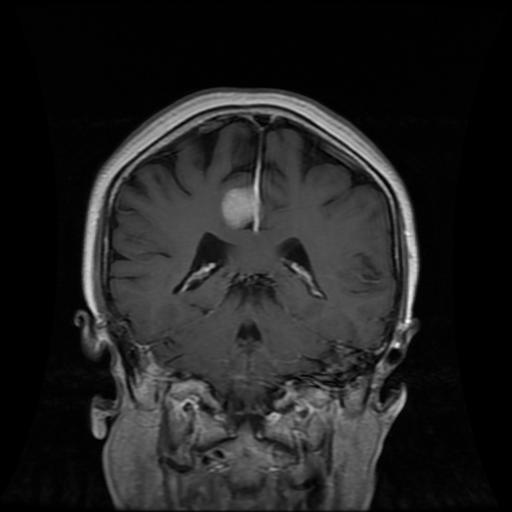
Label: meningioma